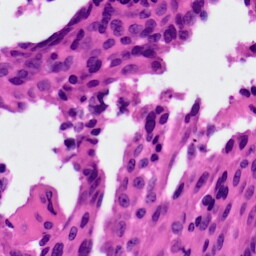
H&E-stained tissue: Ovarian